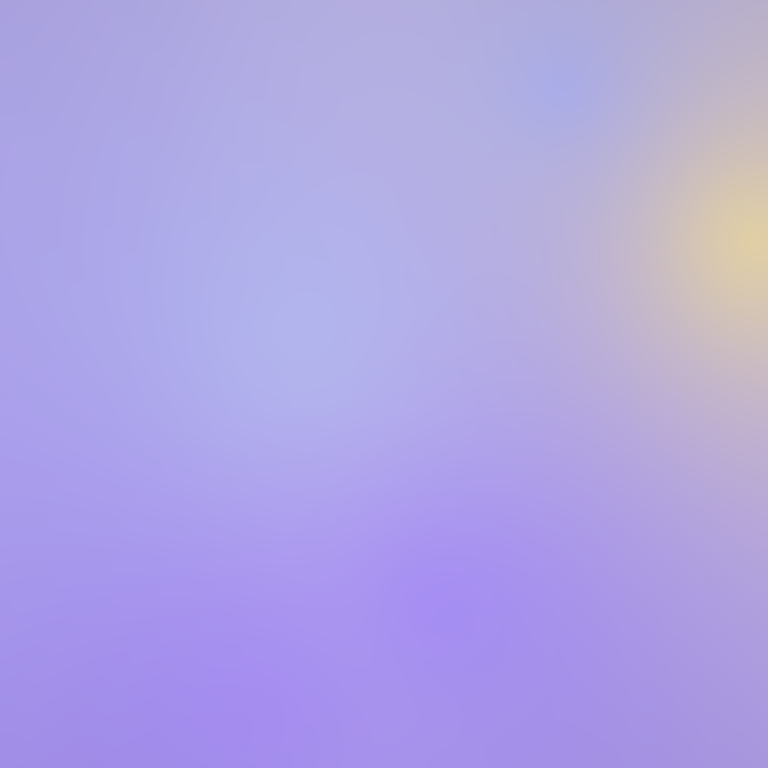
Abstract light effect, smooth gradient from soft lavender to gentle yellow, serene atmosphere, diffuse glow, no room, no furniture, no objects.